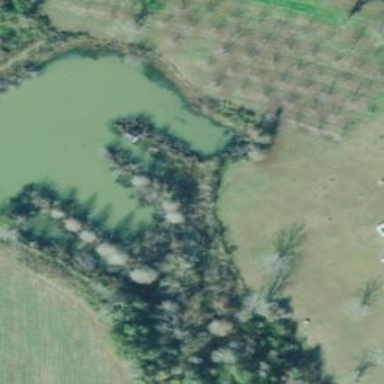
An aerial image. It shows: Peaceful pond surrounded by nature.